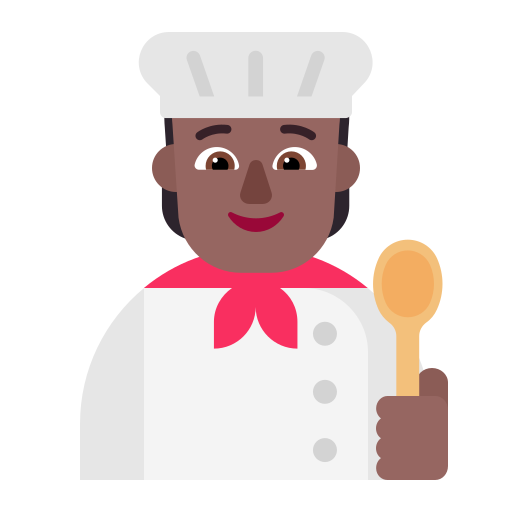
cook flat  dark